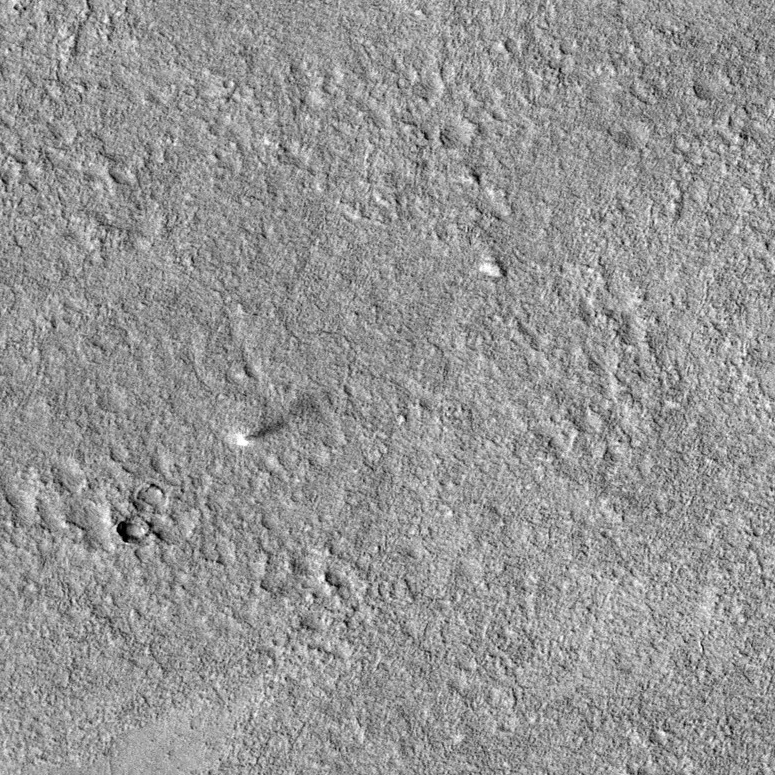
Label: dustdevil